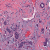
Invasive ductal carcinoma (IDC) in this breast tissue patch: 1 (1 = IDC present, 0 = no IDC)